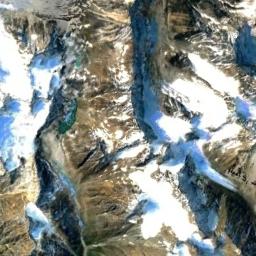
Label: snowberg